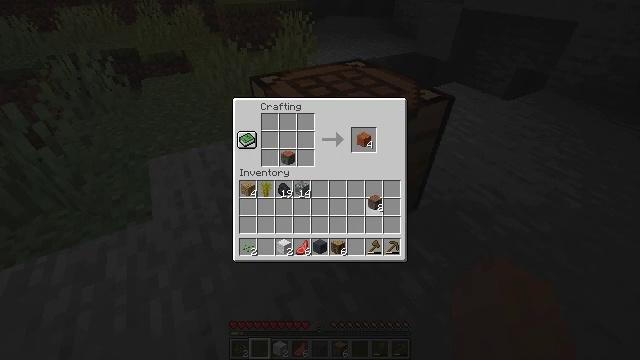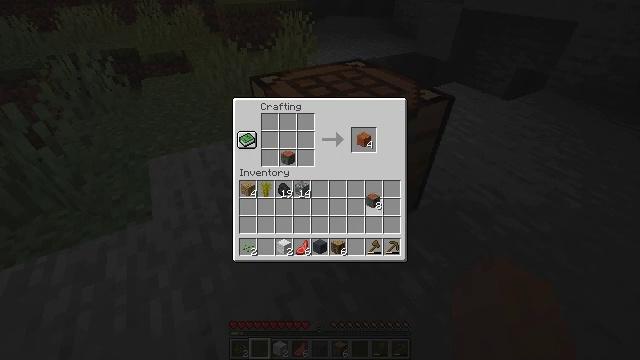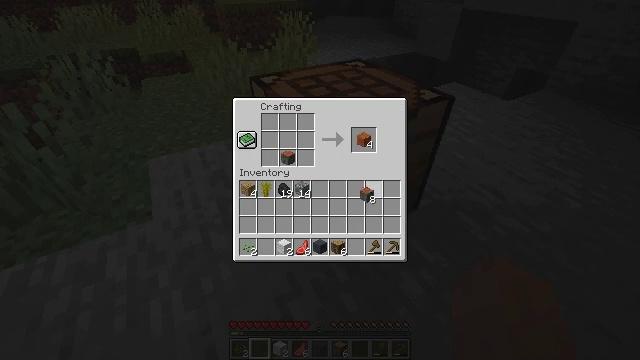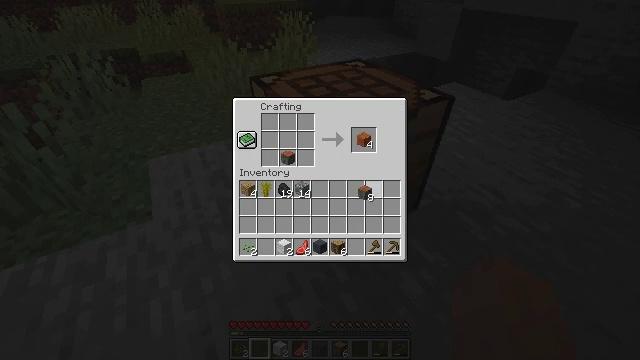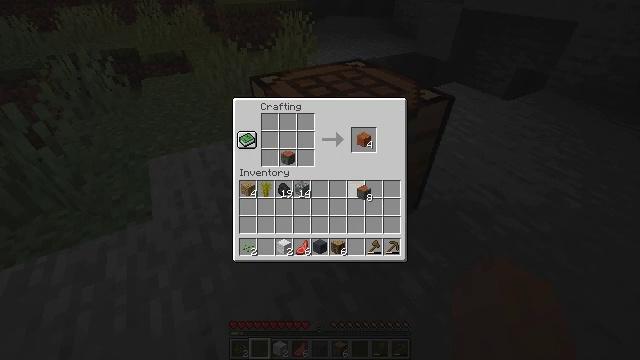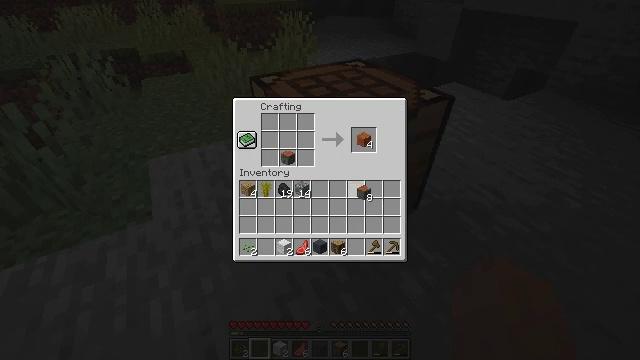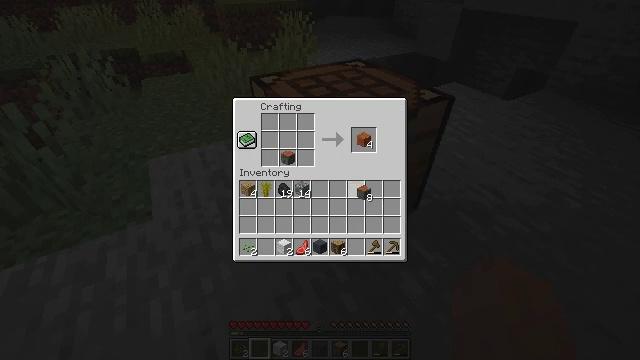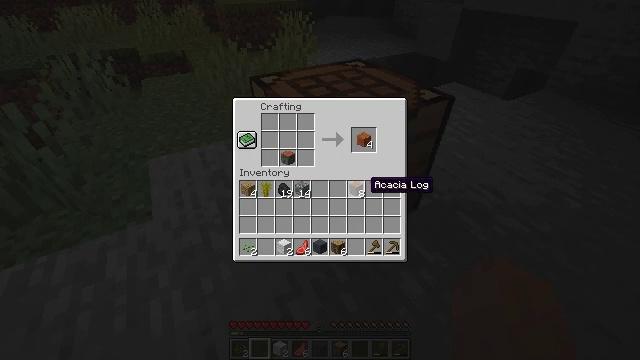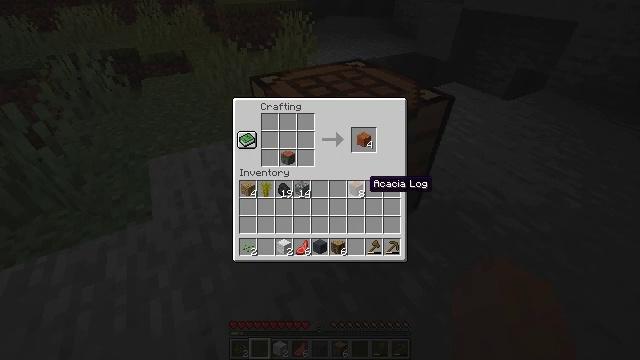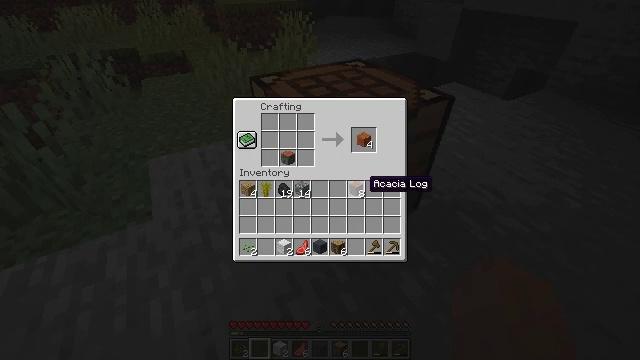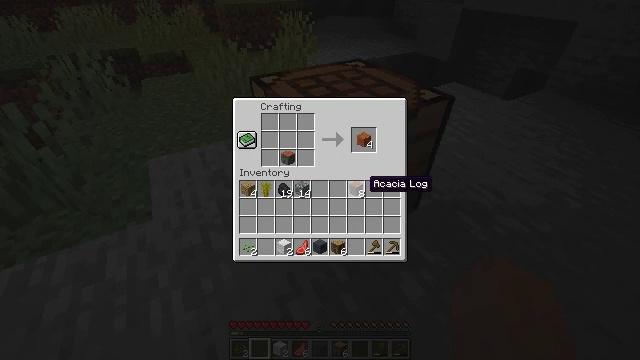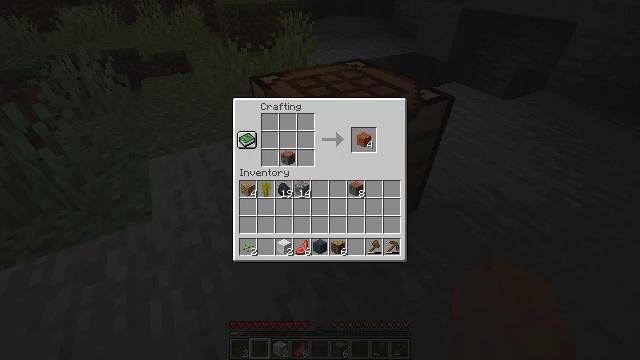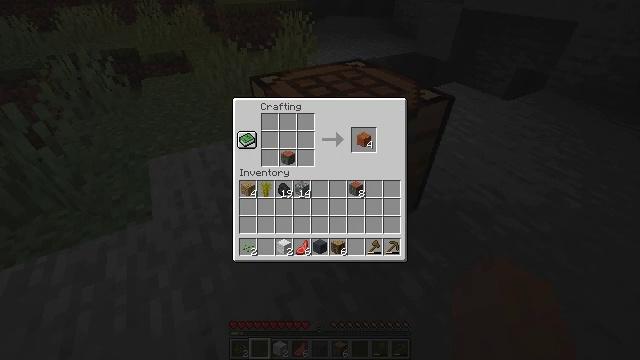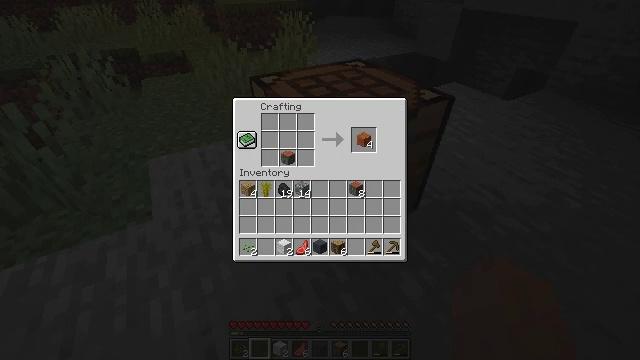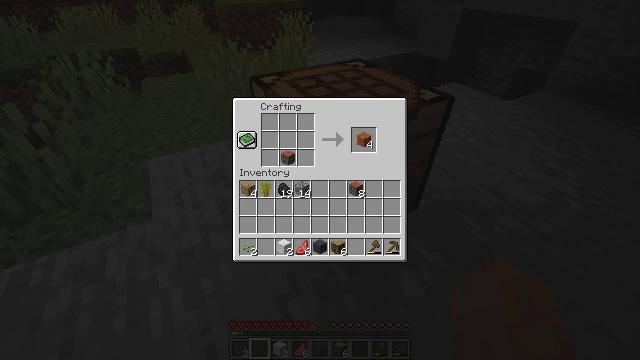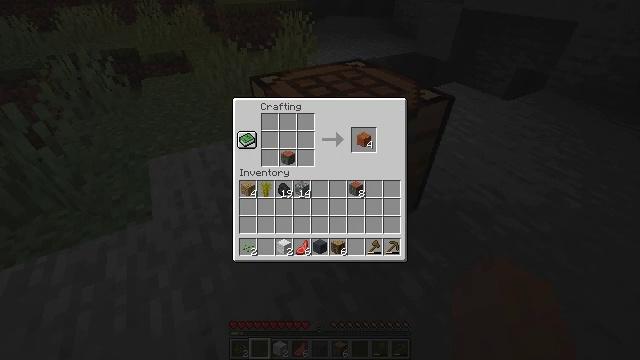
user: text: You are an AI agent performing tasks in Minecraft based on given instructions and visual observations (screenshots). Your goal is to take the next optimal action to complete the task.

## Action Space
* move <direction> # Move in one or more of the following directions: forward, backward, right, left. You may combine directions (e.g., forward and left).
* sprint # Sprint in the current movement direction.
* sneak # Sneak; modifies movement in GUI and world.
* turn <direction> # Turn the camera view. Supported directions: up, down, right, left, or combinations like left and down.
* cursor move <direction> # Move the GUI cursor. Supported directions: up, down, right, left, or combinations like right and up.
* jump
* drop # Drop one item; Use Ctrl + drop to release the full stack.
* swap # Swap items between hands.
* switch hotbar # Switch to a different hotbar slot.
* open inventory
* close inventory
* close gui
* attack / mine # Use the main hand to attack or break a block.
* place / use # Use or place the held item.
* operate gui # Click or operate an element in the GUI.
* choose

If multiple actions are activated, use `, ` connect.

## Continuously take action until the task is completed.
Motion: motion action
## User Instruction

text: Craft acacia planks.
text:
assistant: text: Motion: no_op
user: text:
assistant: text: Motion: no_op
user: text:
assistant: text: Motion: no_op
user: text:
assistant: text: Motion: no_op
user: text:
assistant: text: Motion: operate gui
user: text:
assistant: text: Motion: operate gui
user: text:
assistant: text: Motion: no_op
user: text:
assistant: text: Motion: no_op
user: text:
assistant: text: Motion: no_op
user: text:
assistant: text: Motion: no_op
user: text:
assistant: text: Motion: cursor move up
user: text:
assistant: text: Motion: cursor move left and up
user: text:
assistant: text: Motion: no_op
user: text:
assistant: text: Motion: no_op
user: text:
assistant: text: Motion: sneak
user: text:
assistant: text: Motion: sneak
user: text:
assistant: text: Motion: sneak
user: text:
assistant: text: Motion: sneak
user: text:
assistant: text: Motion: sneak
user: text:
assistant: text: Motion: sneak
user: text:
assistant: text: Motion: sneak
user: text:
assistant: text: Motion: sneak, operate gui
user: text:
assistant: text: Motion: sneak, operate gui
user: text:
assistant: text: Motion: sneak
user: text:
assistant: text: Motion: sneak
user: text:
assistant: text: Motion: sneak, cursor move right and down
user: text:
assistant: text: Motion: sneak